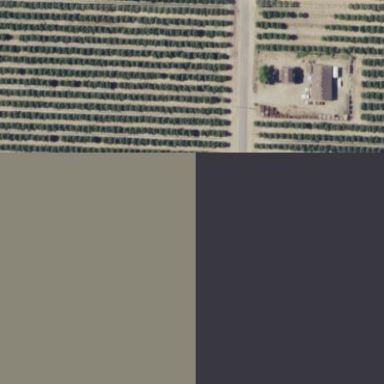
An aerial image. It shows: Vineyard with grape crops.